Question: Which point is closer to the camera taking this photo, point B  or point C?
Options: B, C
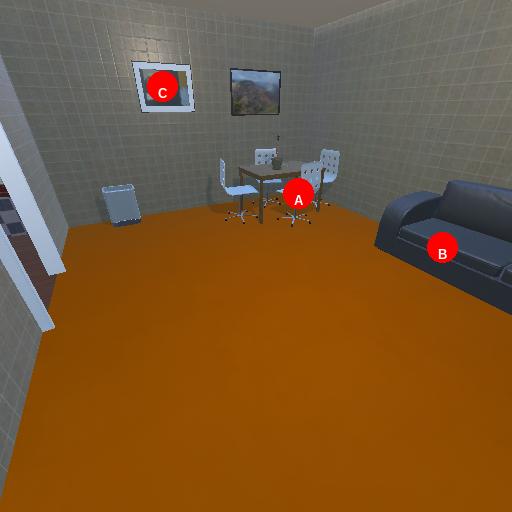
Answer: B